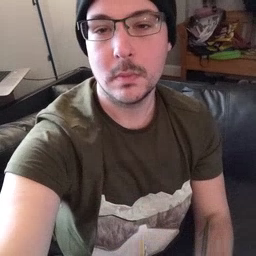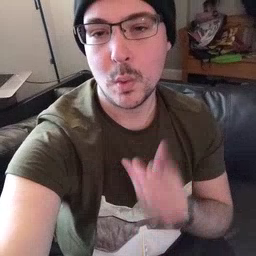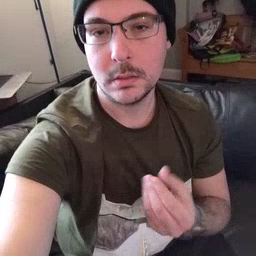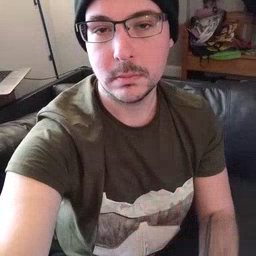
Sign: wet